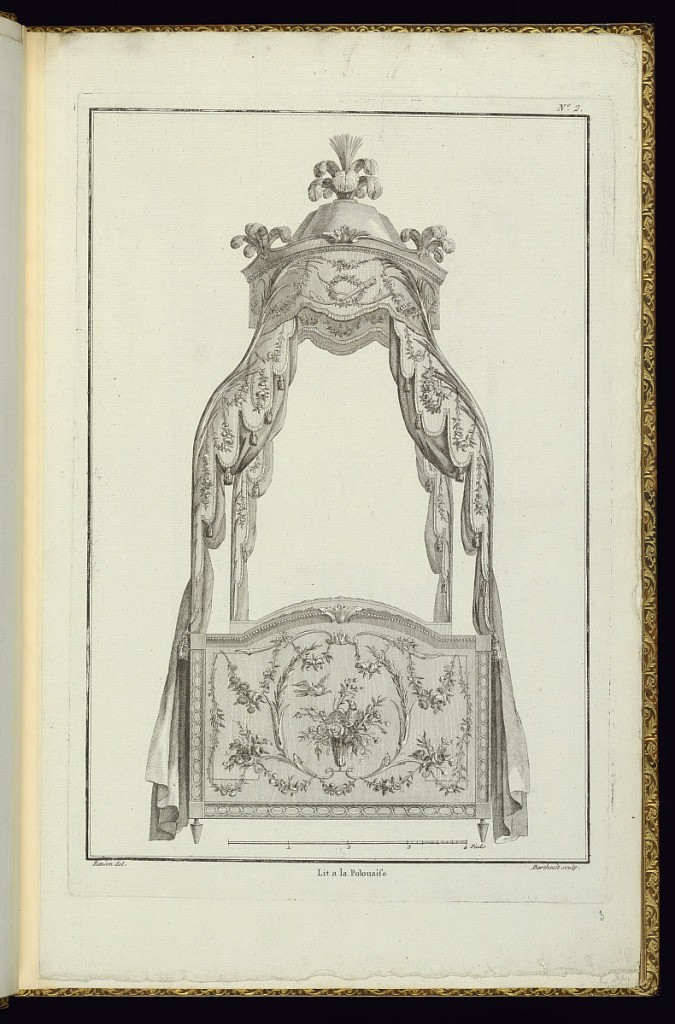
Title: Lit a la Polonaise
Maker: Pierre Ranson, French, 1736–1786
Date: late 18th century
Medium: Etching and engraving on laid paper
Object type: Print
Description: Design for a canopy bed (view from the footboard or headboard) with upholstered headboard and footboard of the same heights. The posts bending inwards to support a smaller crown canopy above, topped with feather finials. The bed linen is decorated with flowers, scrolling leaves (rinceaux), fleurons, bow, quiver of arrows, festoons of flowers, and birds. The bed curtains are scalloped with passementerie and tassels. The plate is titled, numbered, and signed. A scale below.